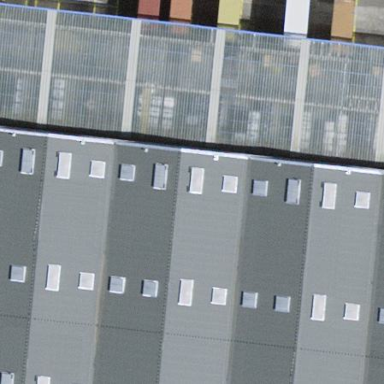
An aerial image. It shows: View of roof of building.